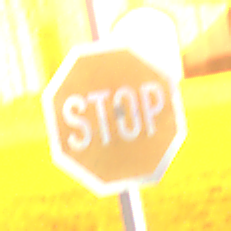
Verkehrszeichen: Stop
Umgebung: Outdoor, Suburban
Tageszeit: Night
Wetter: PartlyCloudy
Licht: Artificial
Jahreszeit: NotSpecified
Kontrast: HighContrast